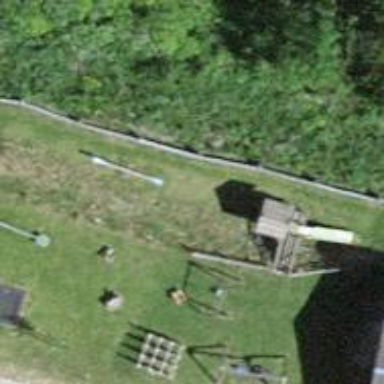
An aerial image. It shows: Playground area for leisure activities on the land.